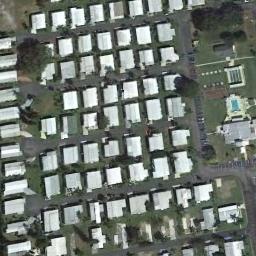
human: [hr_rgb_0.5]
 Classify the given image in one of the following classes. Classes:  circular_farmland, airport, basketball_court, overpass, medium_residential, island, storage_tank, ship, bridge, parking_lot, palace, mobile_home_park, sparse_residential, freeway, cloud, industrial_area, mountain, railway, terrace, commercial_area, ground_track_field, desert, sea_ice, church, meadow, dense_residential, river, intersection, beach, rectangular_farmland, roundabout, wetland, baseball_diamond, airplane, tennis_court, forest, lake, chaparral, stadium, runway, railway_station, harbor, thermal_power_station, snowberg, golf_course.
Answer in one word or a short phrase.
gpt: mobile_home_park